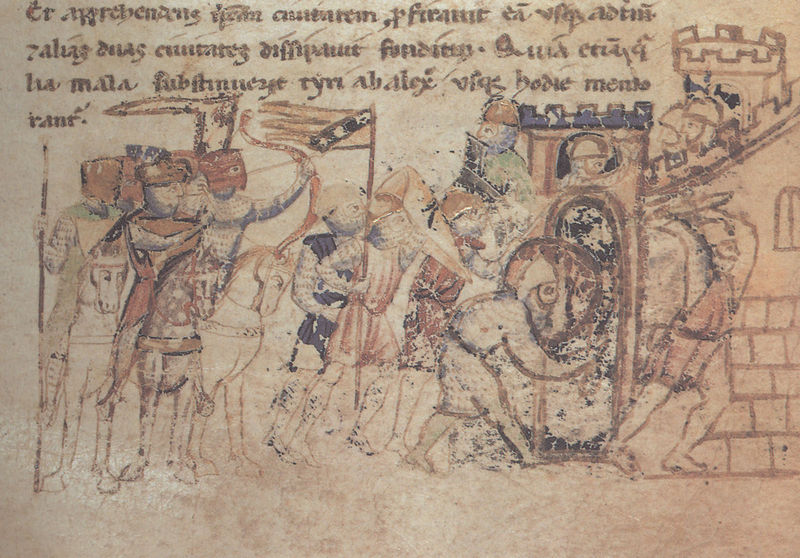
Titel: Alexanderroman
Institution: Leipzig, Stadtbibliothek
Schlagwörter: angriff, blau, kampf, weiß, menschen, stadt, fenster, rot, pferd, pferde, reiter, turm, schrift, fahnen, fahne, mauer, banner, krieg, schlacht, lanze, zinnen, schild, burg, waffen, helm, ritter, feldzug, rüstung, wimpel, stadttor, mittelalter, speer, karl, miniatur, handschrift, latein, verblasst, belagerung, lnaze, mittellalter, alexanderroman